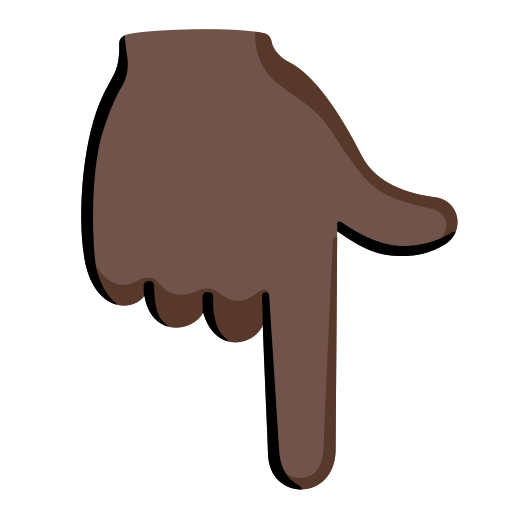
Emoji: 👇🏿